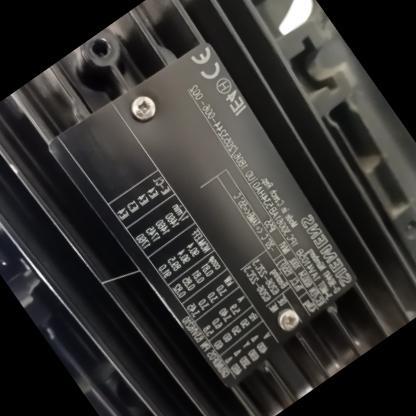
Klasa: tabliczka-znamionowa